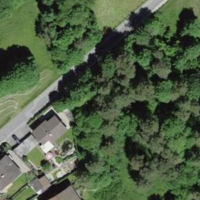
EUNIS habitat code: 55
Species observed at this site:
Lapsana communis
Vicia sepium